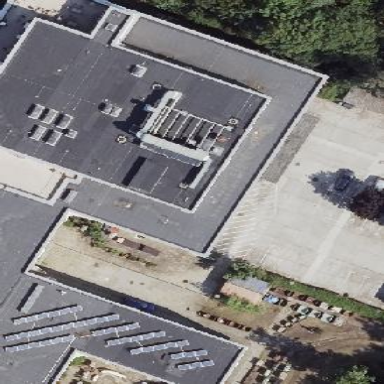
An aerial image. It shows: Restaurant with flat roof made of tar paper.